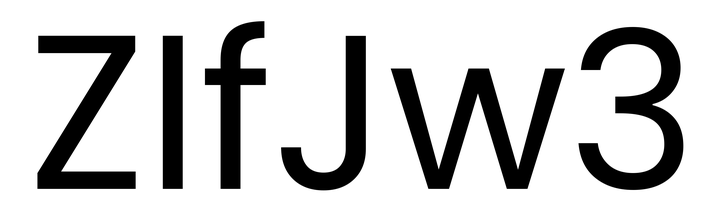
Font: Poppins-Regular